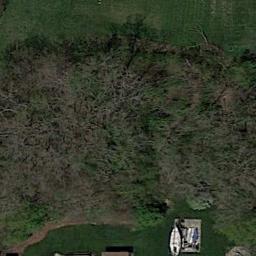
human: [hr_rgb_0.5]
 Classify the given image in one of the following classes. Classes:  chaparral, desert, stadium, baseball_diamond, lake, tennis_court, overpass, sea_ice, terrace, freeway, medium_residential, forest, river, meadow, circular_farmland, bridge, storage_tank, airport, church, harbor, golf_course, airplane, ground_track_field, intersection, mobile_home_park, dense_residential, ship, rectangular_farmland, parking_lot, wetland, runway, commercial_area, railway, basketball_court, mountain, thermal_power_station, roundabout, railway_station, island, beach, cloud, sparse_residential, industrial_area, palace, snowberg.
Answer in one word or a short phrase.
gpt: forest